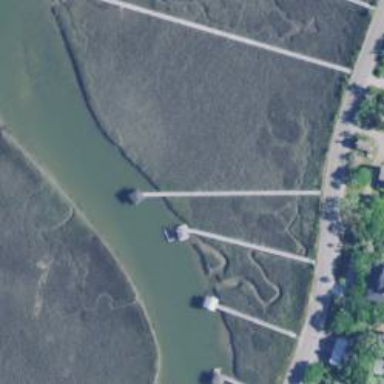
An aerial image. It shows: Bridge supported by piers.